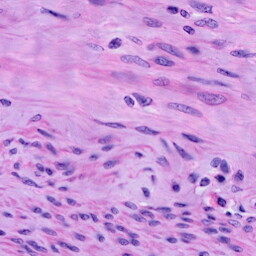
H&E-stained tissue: Cervix